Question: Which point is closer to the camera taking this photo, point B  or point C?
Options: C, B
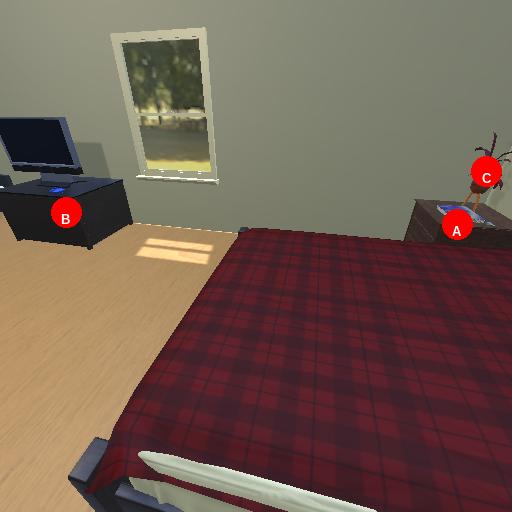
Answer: C